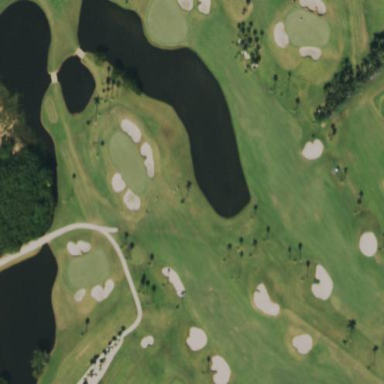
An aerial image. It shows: Golf fairway surrounded by grass.